Lunar surface albedo tile
Center latitude: -8.78
Center longitude: -34.511
Resolution (meters per pixel, mean): 156.83
Tile area (km^2): 25464.23
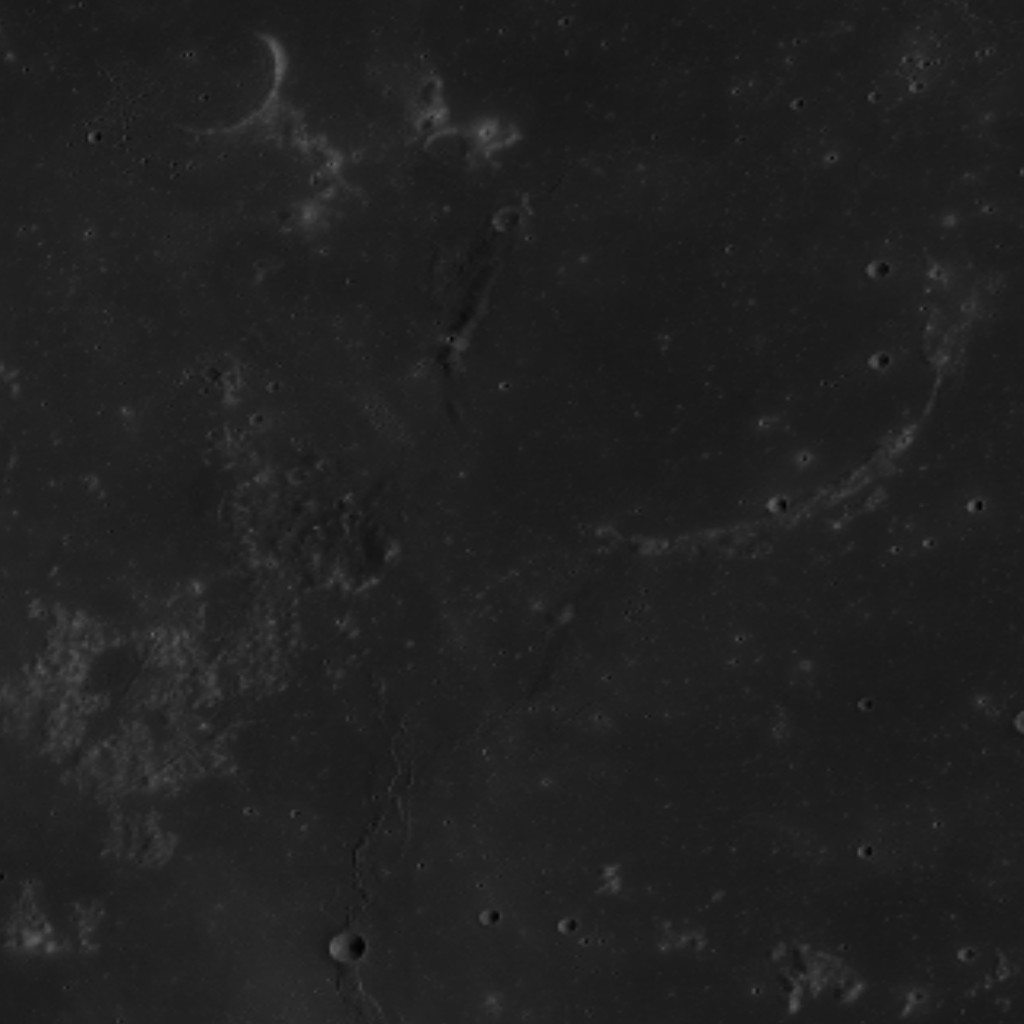